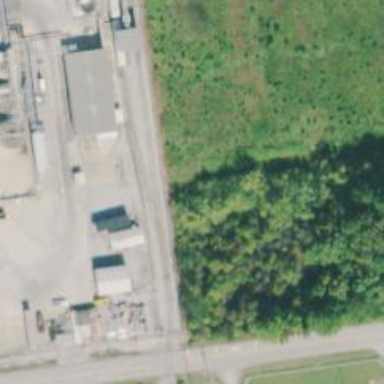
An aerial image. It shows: Rail spur service.